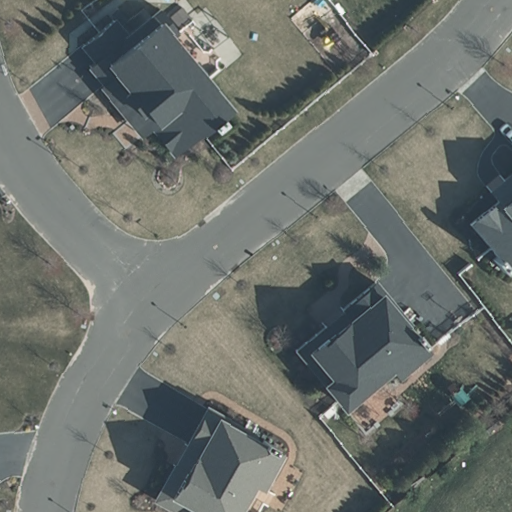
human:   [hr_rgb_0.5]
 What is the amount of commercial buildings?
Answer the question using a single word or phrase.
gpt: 0

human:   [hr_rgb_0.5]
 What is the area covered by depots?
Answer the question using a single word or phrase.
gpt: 0m2

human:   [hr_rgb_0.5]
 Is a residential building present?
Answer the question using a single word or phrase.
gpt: yes

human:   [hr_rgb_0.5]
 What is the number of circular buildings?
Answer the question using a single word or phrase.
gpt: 0

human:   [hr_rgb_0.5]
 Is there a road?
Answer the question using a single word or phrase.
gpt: yes

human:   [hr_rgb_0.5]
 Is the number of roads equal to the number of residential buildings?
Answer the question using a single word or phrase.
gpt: no

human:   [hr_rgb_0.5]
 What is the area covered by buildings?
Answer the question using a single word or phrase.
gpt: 1231m2

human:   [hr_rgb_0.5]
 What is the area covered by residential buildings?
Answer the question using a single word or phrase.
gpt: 1231m2

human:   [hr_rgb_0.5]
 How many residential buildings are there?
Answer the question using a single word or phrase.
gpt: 4

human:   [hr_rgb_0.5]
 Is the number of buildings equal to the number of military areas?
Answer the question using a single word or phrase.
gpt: no

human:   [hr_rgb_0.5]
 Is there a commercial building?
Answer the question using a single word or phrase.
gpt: no

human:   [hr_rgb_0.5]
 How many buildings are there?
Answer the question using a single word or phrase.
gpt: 4

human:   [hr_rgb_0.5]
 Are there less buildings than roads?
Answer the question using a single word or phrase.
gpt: no

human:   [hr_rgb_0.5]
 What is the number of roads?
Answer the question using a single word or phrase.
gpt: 2

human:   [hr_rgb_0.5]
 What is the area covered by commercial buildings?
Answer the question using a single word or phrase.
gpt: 0m2

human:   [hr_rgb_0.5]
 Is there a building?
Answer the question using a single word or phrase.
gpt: yes

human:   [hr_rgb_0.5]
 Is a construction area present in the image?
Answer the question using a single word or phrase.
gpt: no

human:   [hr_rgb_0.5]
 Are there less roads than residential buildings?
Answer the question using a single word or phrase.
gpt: yes

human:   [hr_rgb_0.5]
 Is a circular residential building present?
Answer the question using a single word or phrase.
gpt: no

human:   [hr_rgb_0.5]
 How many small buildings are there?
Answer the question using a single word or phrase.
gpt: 0

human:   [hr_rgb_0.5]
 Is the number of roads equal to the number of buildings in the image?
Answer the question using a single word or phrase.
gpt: no

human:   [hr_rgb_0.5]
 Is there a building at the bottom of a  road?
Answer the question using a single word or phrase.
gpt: yes

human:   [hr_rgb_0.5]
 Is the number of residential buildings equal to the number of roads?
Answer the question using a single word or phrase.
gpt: no

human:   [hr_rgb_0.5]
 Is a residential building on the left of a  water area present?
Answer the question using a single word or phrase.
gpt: no

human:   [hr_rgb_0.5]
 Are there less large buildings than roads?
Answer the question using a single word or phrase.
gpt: yes

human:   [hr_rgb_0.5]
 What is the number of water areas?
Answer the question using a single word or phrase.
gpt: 0

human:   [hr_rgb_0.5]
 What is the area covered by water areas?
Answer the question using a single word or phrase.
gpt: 0m2

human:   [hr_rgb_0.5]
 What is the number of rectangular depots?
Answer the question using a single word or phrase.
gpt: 0

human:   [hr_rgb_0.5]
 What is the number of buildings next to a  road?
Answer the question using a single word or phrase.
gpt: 4

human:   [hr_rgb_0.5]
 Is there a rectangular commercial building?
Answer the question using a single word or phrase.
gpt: no

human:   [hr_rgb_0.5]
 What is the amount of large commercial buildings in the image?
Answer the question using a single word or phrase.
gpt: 0

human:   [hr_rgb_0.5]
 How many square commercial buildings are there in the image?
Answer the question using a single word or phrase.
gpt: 0

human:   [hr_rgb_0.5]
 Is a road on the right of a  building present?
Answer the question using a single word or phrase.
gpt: no

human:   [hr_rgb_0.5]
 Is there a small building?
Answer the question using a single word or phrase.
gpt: no

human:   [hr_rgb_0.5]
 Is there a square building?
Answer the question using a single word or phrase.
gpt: no

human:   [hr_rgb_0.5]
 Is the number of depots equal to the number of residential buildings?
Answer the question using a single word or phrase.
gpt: no

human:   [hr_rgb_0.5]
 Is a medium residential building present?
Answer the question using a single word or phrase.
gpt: yes

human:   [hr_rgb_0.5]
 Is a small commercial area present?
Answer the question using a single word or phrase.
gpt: no

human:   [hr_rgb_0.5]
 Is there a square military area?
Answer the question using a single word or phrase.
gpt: no

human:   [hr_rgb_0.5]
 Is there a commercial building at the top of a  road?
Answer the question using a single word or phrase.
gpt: no

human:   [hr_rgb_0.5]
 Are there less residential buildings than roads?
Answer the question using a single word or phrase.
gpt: no

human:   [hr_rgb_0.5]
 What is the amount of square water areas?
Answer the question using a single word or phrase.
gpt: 0

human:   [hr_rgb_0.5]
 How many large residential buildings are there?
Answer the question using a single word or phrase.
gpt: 0

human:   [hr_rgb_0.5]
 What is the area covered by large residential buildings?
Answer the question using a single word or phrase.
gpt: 0m2

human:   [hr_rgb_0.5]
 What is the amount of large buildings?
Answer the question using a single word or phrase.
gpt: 0

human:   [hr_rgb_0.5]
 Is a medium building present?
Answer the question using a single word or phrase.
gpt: yes

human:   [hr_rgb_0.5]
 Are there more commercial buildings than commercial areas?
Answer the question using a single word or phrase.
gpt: no

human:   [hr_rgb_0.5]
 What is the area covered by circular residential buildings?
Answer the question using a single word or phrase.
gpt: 0m2

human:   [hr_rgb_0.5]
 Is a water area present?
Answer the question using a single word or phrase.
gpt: no

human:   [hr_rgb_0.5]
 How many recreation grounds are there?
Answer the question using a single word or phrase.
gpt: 0

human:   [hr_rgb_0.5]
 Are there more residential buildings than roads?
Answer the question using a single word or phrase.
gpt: yes

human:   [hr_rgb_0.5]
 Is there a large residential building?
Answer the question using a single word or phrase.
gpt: no

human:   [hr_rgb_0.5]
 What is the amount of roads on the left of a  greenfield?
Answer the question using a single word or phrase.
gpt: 0

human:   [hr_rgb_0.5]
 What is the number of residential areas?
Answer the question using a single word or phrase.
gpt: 0

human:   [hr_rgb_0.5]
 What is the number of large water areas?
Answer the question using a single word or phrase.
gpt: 0

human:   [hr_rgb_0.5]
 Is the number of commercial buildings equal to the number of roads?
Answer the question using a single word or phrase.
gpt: no

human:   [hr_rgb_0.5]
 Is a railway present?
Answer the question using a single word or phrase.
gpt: no

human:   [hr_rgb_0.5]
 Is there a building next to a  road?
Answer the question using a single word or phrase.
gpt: yes

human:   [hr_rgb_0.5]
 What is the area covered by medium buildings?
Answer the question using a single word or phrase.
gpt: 1231m2

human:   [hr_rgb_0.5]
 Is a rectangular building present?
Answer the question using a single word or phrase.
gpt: yes

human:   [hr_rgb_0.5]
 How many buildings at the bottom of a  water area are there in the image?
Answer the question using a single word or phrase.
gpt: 0

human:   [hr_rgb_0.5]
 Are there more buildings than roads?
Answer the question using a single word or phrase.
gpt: yes

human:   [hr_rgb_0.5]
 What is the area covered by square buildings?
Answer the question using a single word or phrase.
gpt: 0m2

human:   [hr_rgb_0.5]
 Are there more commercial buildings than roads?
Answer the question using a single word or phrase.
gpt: no